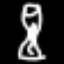
Label: hourglass